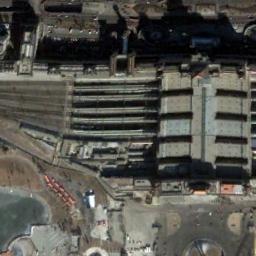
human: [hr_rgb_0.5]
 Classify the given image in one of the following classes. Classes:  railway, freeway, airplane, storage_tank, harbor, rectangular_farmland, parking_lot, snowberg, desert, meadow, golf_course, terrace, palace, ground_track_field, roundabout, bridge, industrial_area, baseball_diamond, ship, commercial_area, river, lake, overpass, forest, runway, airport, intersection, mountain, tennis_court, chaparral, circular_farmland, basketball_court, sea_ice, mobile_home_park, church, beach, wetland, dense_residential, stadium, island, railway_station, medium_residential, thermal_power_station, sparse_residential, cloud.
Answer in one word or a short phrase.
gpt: railway_station